Aerial crown-view tile of a tropical tree (Barro Colorado Island, Panama), acquired 20250217:
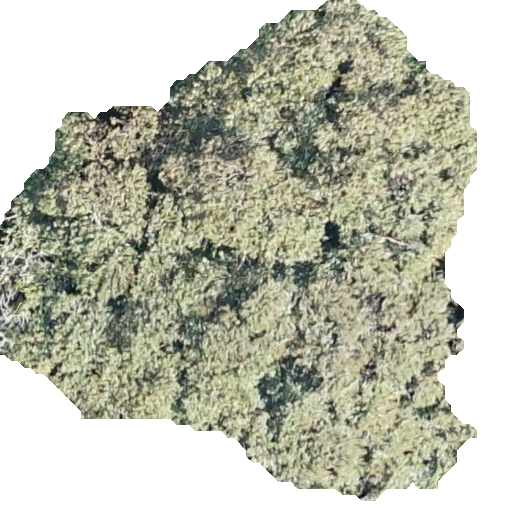
Species: Luehea seemannii
GBIF accepted scientific name: Luehea seemannii
Crown area: 250.381 m²